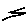
Label: zigzag